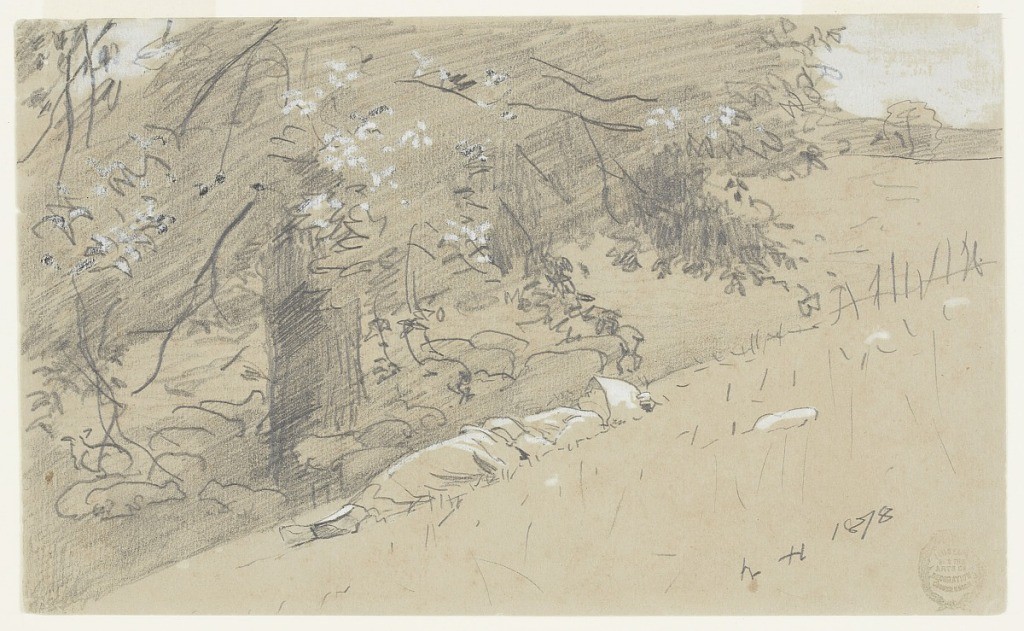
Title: Shepherdess Resting Under a Tree
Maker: Winslow Homer, American, 1836–1910
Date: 1878
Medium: Graphite, brush and gouache on gray-green wove paper
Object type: Drawing
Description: Sketch of a young figure in sunbonnet reclining on a hillside. In the background, a large tree with outspread branches shades numerous sheep gathered around the tree's base.